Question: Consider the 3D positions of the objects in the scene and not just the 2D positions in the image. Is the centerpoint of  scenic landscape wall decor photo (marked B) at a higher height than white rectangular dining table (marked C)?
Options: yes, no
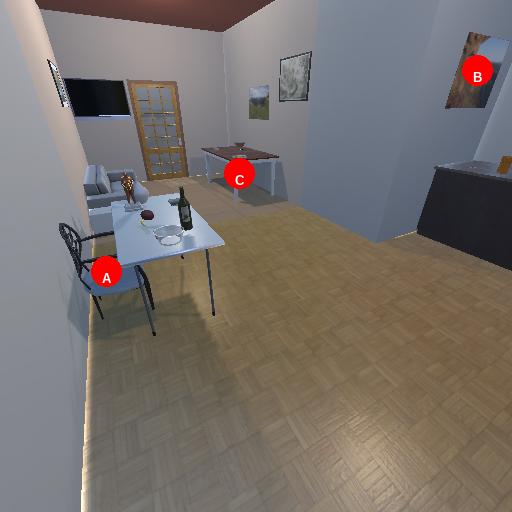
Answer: yes